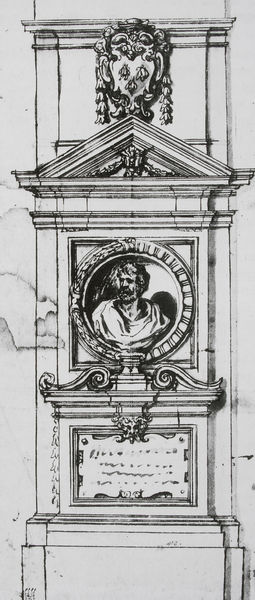
Titel: Entwurf eines Grabmals
Künstler: Pietro da Cortona
Standort: München
Institution: Staatliche Graphische Sammlung
Schlagwörter: kopf, mann, schatten, weiß, dreieck, blumen, grau, marmor, schwarz, skizze, säule, zeichnung, dach, gebäude, ornament, bart, profile, wand, architektur, falten, gesicht, rahmen, sockel, stein, portrait, porträt, kirche, gewand, blatt, girlande, renaissance, kreis, rund, skulptur, statue, schrift, papier, fassade, studie, giebel, grafik, graphik, kaiser, könig, tafel, kartusche, detail, inschrift, büste, verzierung, stufen, faltenwurf, plastik, bienen, nische, schild, tusche, unterschrift, medaillon, denkmal, druck, schwarz weiss, stich, illustration, text, wei0, entwurf, kranz, altar, architrav, kapitell, fleck, girlanden, dreiecksgiebel, römer, wappen, sims, schnörkel, weß, gesims, voluten, grab, portikus, antik, konsolen, volute, zierde, schnecken, emblem, standbild, grabmal, klassisch, kapitel, monument, verziehrung, tympanon, gestaltung, lisene, grabmahl, tondi, rocaille, epitaph, skzze, schwarweiss, grafphik, graphij, ß, arnolfini, bernardi